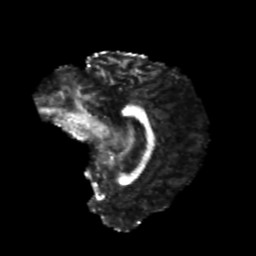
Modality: FA
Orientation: sagittal
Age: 23
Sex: female
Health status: healthy
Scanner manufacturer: philips
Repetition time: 7.39 s
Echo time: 0.08599 s